Question: I'm using <URL> and this code to draw a text on the screen but the rendering is catastrophic if the string's length is too high :
Here's my code :
'''
glPushMatrix();
glRotatef(90, 0, 0, 1);
QString qStr = QString("Here's a very long string which doesn't mean anything at all but had some rendering problems");
renderText(0.0, 0.0, 0.0, qStr);
glPopMatrix();
'''
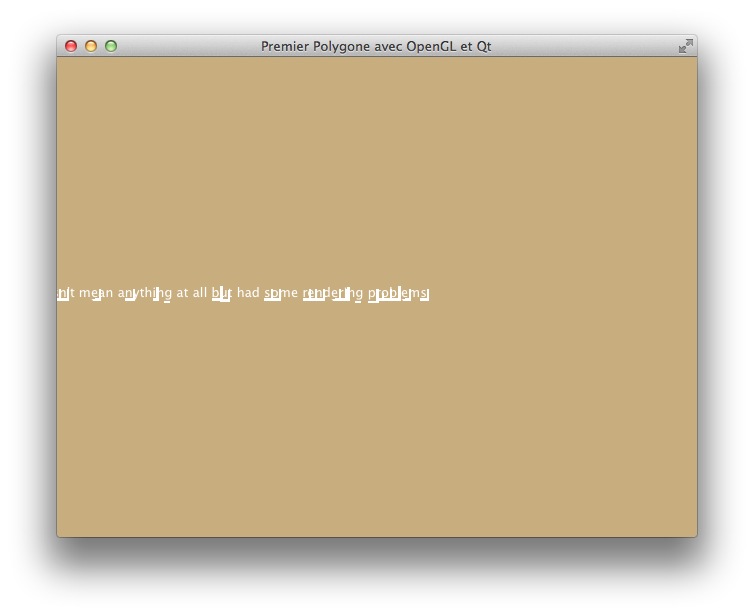
Answer: I had the exact same problem when using . Changing the font to solved it.
I did a small wrapper around it to make things easier:
'''
void _draw_text(double x, double y, double z, QString txt)
{
glDisable(GL_LIGHTING);
glDisable(GL_DEPTH_TEST);
qglColor(Qt::white);
renderText(x, y, z, txt, QFont("Arial", 12, QFont::Bold, false) );
glEnable(GL_DEPTH_TEST);
glEnable(GL_LIGHTING);
}
'''